Interaction volume radius: 10 \u00c5
Interaction volume height: 20 \u00c5
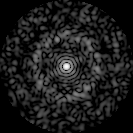
Disorder parameter: 0.8433